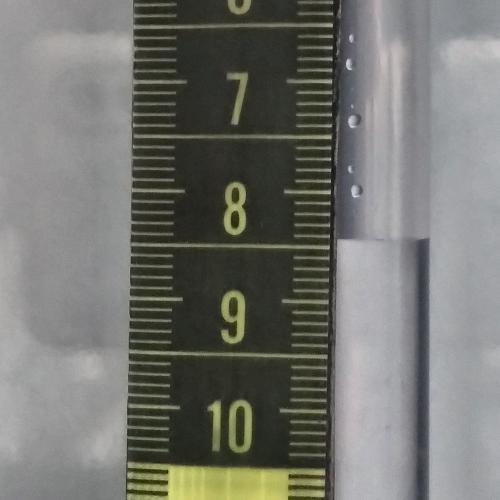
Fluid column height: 8.4 cm